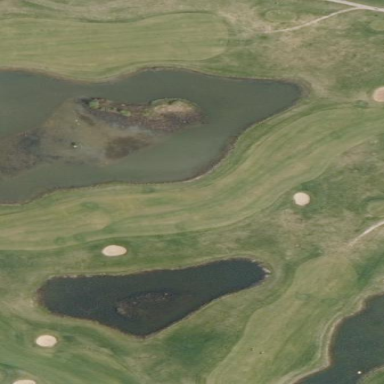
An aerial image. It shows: Golf fairway surrounded by grass.